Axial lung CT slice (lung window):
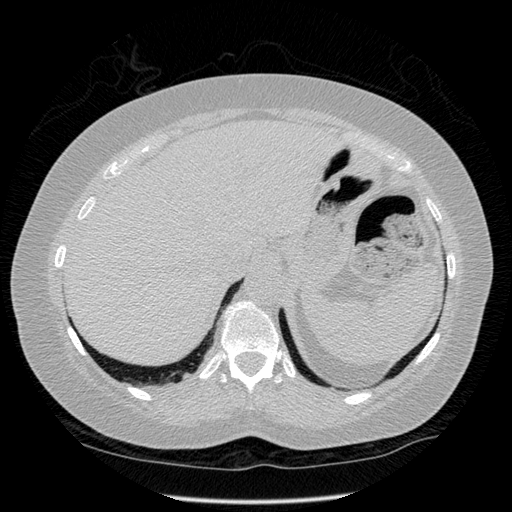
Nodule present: no